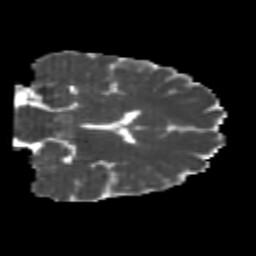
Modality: MD
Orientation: coronal
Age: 22
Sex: male
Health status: healthy
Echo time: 0.074 s